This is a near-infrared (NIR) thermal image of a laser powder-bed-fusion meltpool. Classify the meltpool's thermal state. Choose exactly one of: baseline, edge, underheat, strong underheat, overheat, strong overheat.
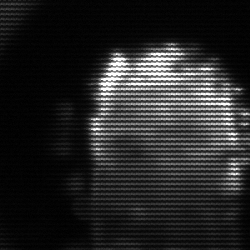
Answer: baseline